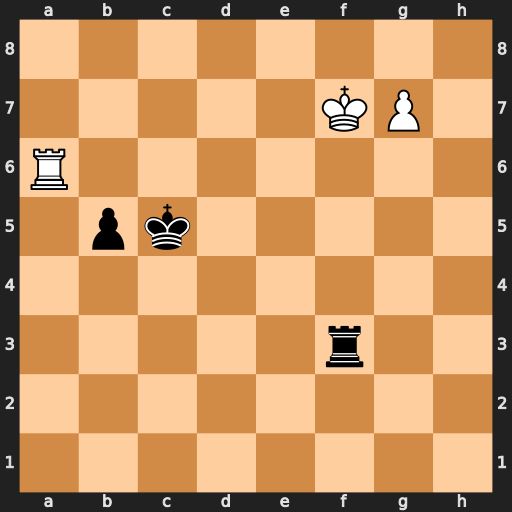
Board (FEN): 8/5KP1/R7/1pk5/8/5r2/8/8
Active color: w
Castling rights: -
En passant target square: -
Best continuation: Rf6 Rg3 Rg6